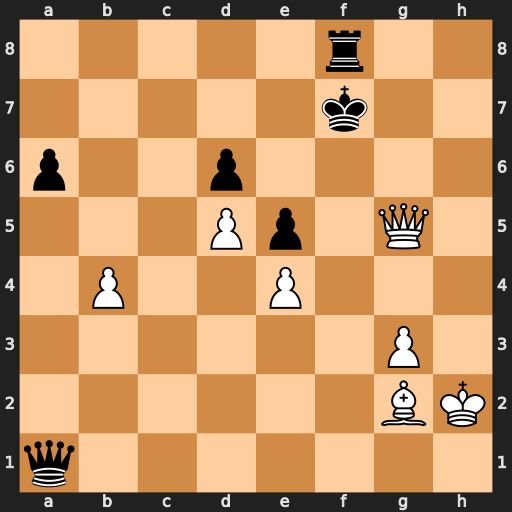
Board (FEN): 5r2/5k2/p2p4/3Pp1Q1/1P2P3/6P1/6BK/q7
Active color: w
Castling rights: -
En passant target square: -
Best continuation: Bf3 Rh8+ Bh5+ Rxh5+ Qxh5+